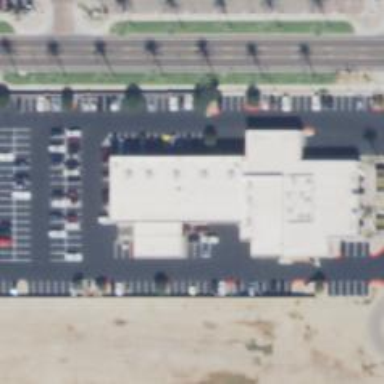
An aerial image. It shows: Car shop building.